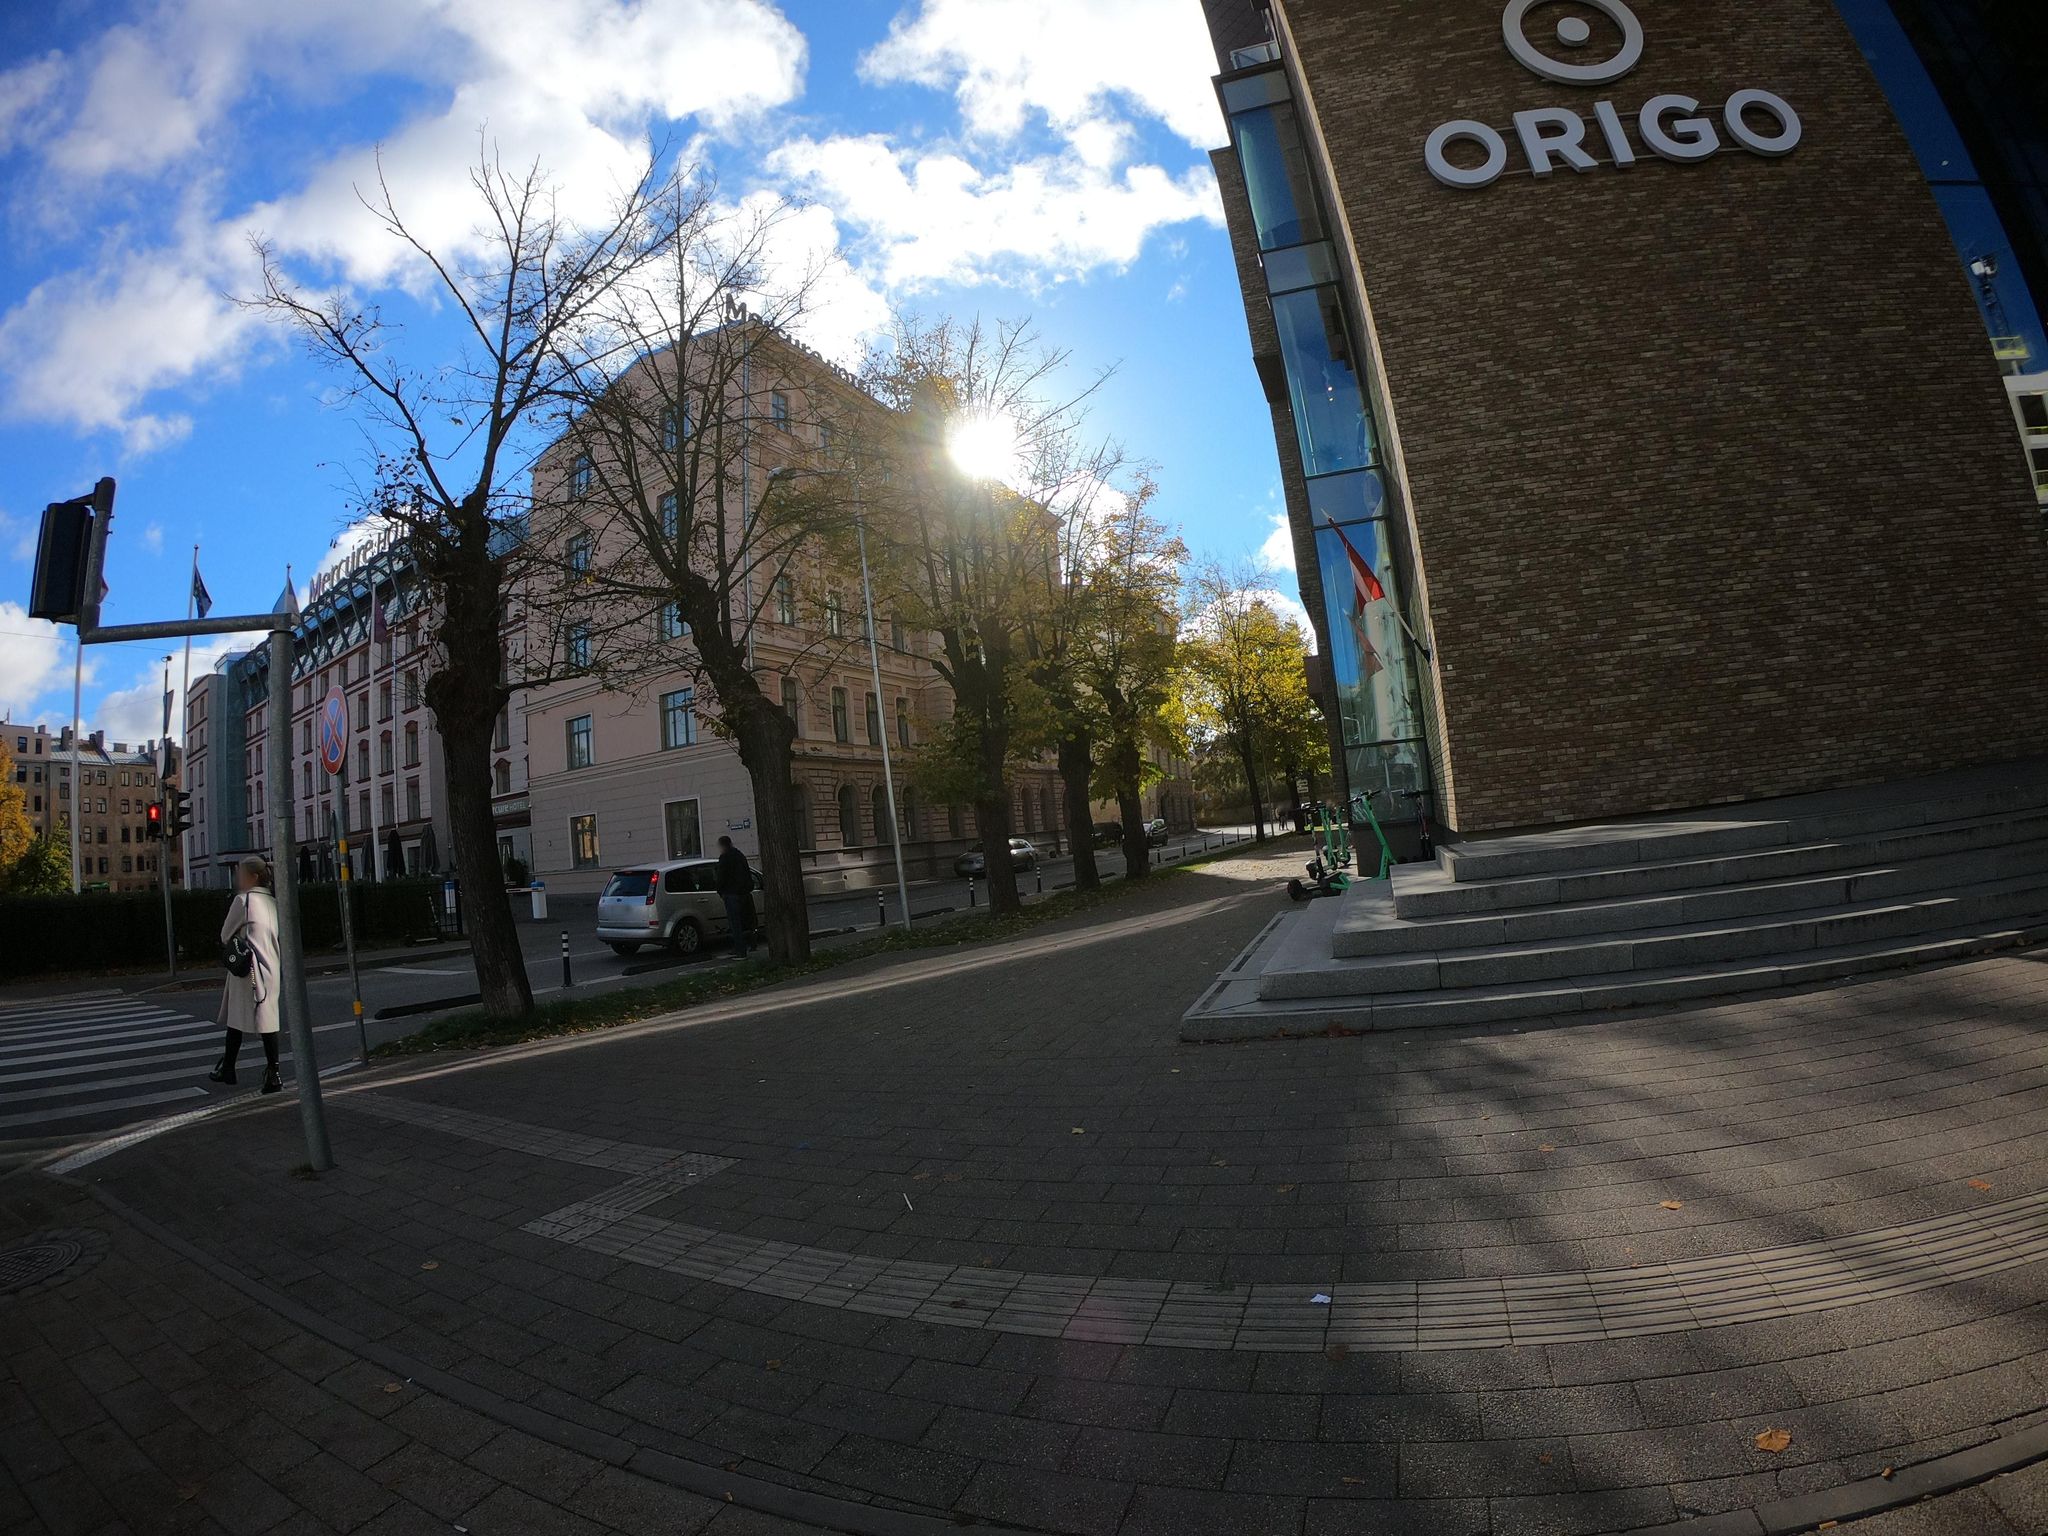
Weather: clear
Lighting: day
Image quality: good
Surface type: cycling surface
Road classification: footway
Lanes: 3
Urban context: urban centre
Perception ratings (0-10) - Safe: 1.53, Lively: 9.68, Beautiful: 9.41, Boring: 3.62, Depressing: 4.86, Wealthy: 8.78